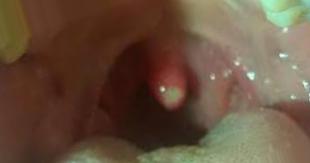
Condition: Mouth Ulcer